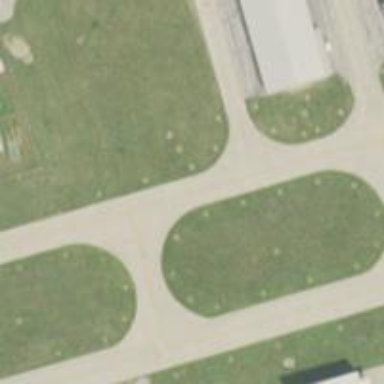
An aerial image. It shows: Image of taxiway at airport.